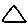
Label: triangle